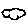
Label: cloud